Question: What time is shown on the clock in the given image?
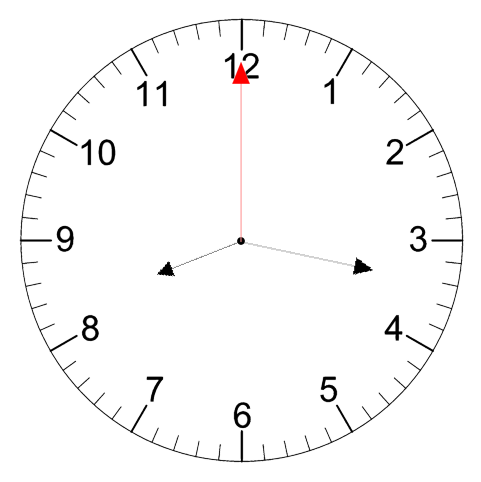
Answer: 08:17:00